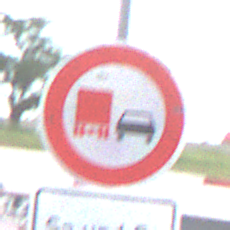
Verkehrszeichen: UeberholverbotKraftfahrzeuge
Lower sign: ZeitangabenMitBeschraenkungAufWochentage8
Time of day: MorningAfternoon
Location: Outdoor (RoadRail)
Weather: PartlyCloudy
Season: NotSpecified
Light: Natural